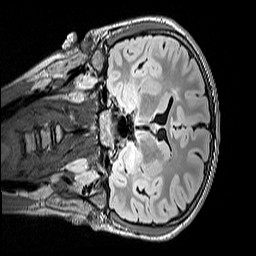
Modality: FLAIR
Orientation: coronal
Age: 13
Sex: female
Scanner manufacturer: siemens
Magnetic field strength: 3 T
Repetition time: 5 s
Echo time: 0.388 s